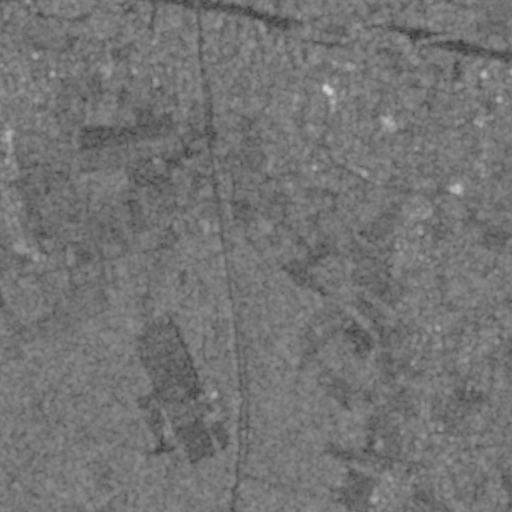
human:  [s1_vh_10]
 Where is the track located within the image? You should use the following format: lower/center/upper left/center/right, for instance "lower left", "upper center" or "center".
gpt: The track is located in the upper right of the image.
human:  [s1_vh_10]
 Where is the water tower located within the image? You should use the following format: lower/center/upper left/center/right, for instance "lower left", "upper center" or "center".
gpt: The water tower is located in the center of the image.
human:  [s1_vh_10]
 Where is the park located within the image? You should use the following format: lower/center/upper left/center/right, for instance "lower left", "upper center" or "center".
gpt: There is no park in the image.

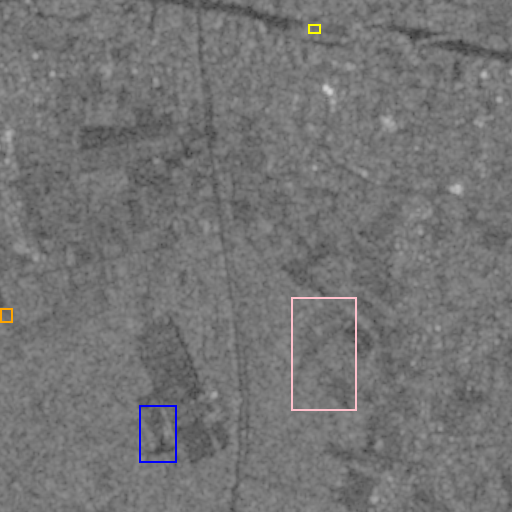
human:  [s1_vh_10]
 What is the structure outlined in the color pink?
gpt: The structure outlined in pink is a crop field.
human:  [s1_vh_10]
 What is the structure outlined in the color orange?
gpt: The structure outlined in orange is a landfill.
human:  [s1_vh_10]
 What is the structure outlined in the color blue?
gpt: The structure outlined in blue is a park.
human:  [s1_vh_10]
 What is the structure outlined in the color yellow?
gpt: The structure outlined in yellow is a parking lot.
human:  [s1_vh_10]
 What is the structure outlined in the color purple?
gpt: There is no purple outline.